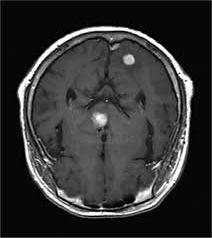
Label: notumor